Question: I am generating a certificate that the certificate policy has to have more than one policy qualifier info. The expected result is the one on the left. My current result is the one on the right

The code I am using is the following. That generates two certificate policy
'''
private CertificatePolicies generateCertificatePolicies(Map<String, String> certificateParameters) {
PolicyQualifierInfo pqInfo = new PolicyQualifierInfo(certificateParameters.get("PolicyQualifierInfo"));
PolicyInformation policyInfo = new PolicyInformation(new ASN1ObjectIdentifier(certificateParameters.get("PolicyQualifierInfoOID")), new DERSequence(pqInfo));
PolicyQualifierInfo pqUserNotice = new PolicyQualifierInfo(
certificateParameters.get("PolicyQualifierUserNotice"));
PolicyInformation policyInfo2 = new PolicyInformation(PolicyQualifierId.id_qt_unotice,
new DERSequence(pqUserNotice));
PolicyInformation[] certificatePolicies = { policyInfo, policyInfo2 };
return new CertificatePolicies(certificatePolicies);
}
'''
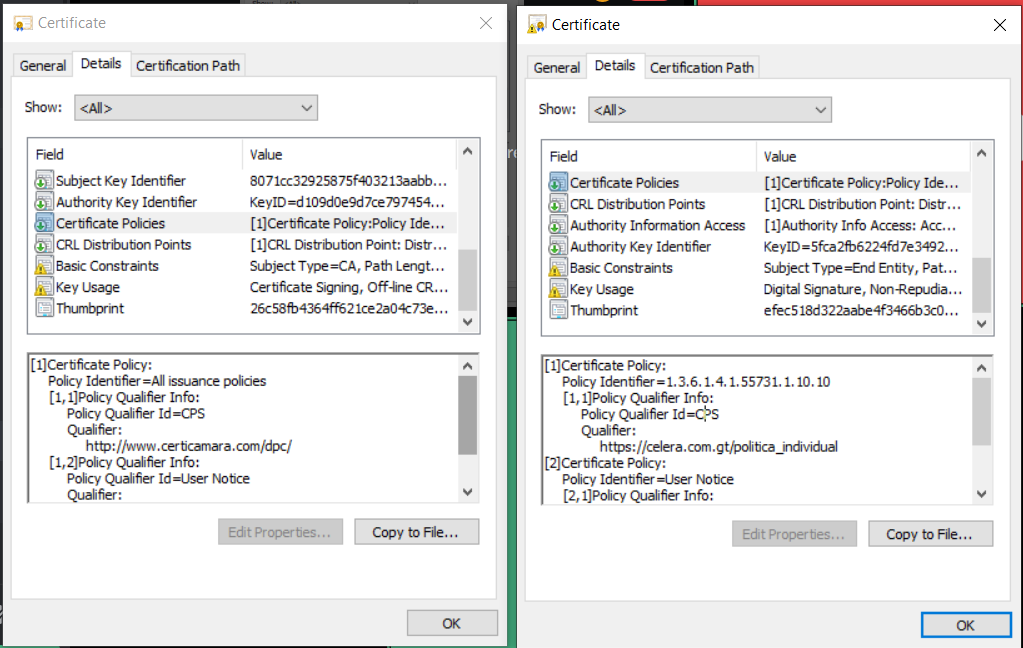
Answer: this code works for me, I hope it helps you:
'''
String info[] = {"1.1.1.1.1", "General Policy", "https://your.policy.location.com"};
PolicyInformation pis[] = new PolicyInformation[1]; // Number of certificates policies
ASN1ObjectIdentifier pid = new ASN1ObjectIdentifier(info[0]);
final ASN1EncodableVector v1 = new ASN1EncodableVector();
v1.add(new DERBMPString(info[1]));
PolicyQualifierInfo pqi1 = new PolicyQualifierInfo(PolicyQualifierId.id_qt_unotice, new DERSequence(v1)); // User Notice
final ASN1Encodable[] v2 = new ASN1Encodable[2];
v2[0] = PolicyQualifierId.id_qt_cps;
v2[1] = new DERIA5String(info[2]);
PolicyQualifierInfo pqi2 = PolicyQualifierInfo.getInstance(new DERSequence(v2)); // CPS Pointer
pi = new PolicyInformation(pid, new DERSequence(new ASN1Encodable[]{pqi2, pqi1}));
pis[i] = pi;
CertificatePolicies policies = new CertificatePolicies(pis);
'''